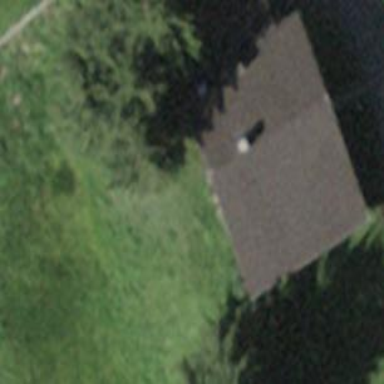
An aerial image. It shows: Building with tile roof.